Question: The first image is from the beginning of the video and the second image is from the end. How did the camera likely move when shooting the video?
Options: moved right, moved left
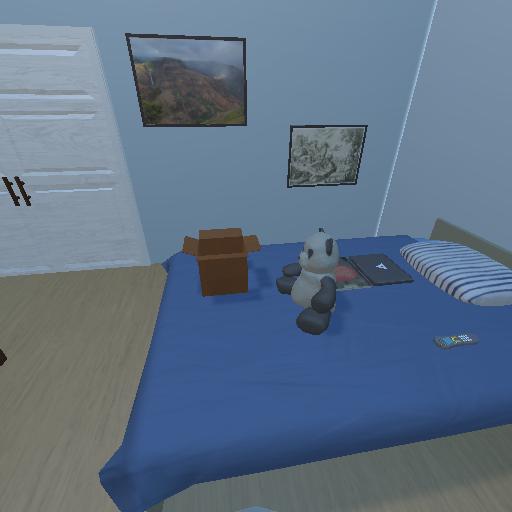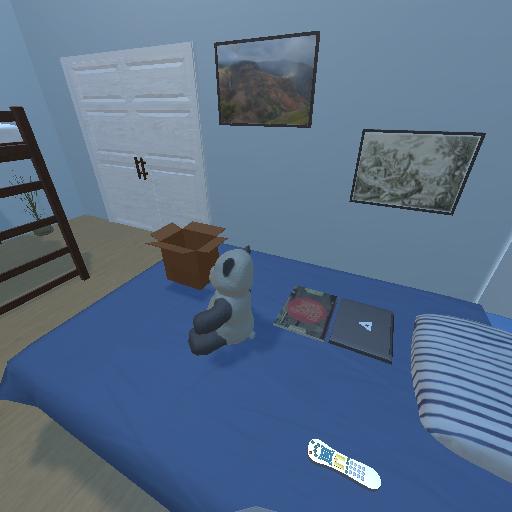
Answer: moved right